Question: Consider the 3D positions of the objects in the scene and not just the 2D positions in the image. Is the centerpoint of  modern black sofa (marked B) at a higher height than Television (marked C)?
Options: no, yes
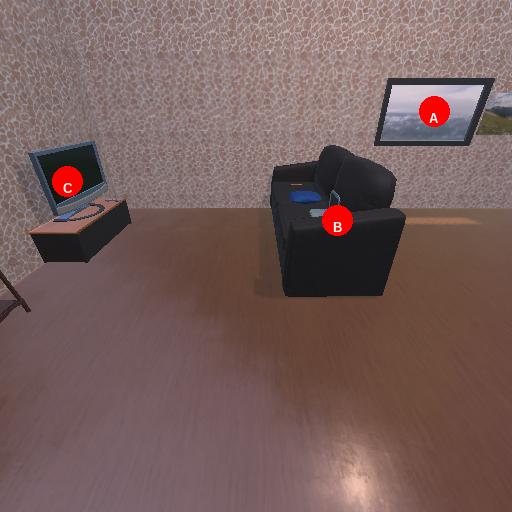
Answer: no